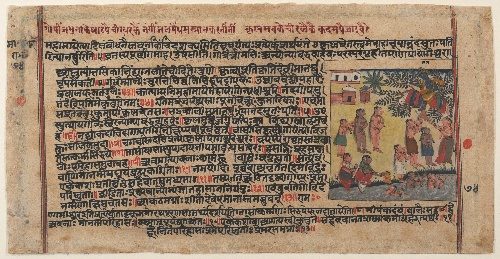
Date: ca. 1620–30
Object type: Folio
Classification: Paintings
Medium: Ink and opaque watercolor on paper
Culture: India (Rajasthan, Mewar)
Dimensions: 9 1/4 x 15 7/8 in. (23.5 x 40.3 cm)
Department: Asian Art
Credit line: Gift of Mr. and Mrs. J. Gordon Douglas III, 1984
Accession year: 1984
Repository: Metropolitan Museum of Art, New York, NY